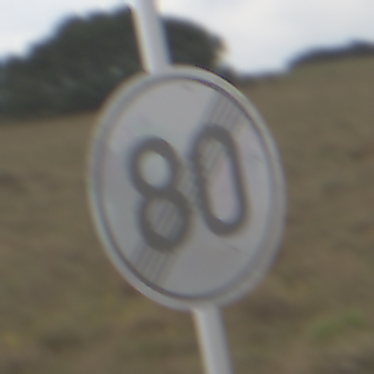
Verkehrszeichen: EndeGeschwindigkeit80
Umgebung: Outdoor, Nature
Tageszeit: Midday
Wetter: PartlyCloudy
Licht: Natural
Jahreszeit: NotSpecified
Kontrast: MediumContrast